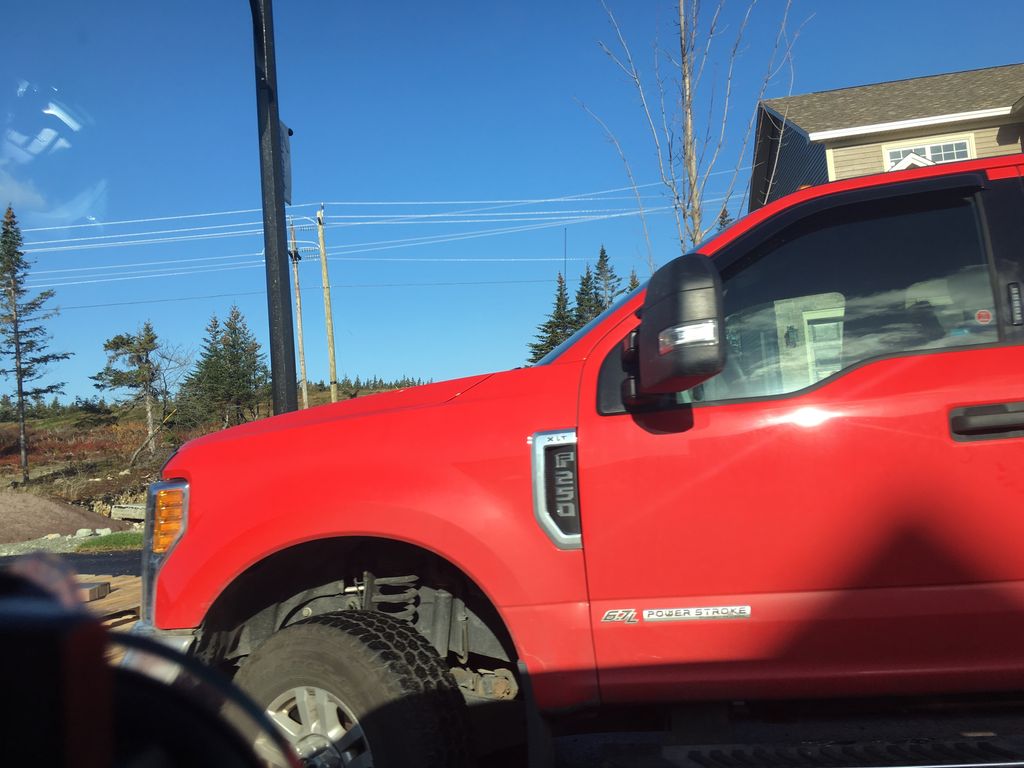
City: st_johns